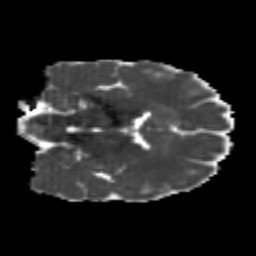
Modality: MD
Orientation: coronal
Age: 24
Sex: female
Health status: healthy
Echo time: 0.074 s